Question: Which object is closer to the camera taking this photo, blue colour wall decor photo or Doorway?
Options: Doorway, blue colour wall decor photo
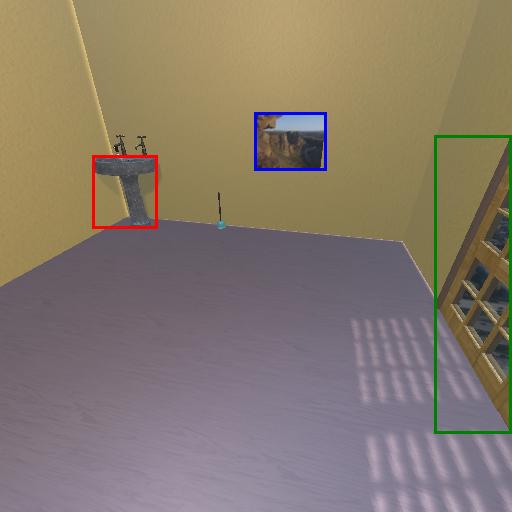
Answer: Doorway